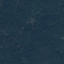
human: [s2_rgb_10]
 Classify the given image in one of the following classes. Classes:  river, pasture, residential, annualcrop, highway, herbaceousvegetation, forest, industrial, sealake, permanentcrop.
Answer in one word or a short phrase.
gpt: Forest